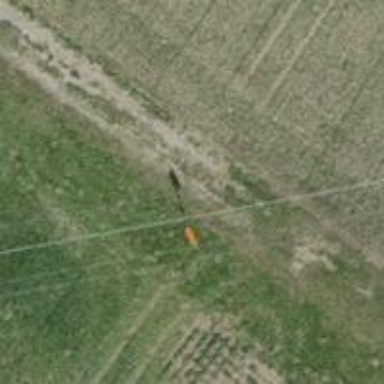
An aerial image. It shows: Pole supporting pipeline marker with roof cover.